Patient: sex M, age 70
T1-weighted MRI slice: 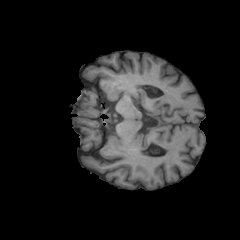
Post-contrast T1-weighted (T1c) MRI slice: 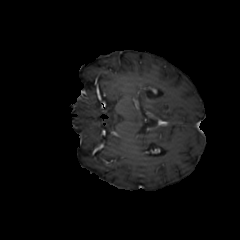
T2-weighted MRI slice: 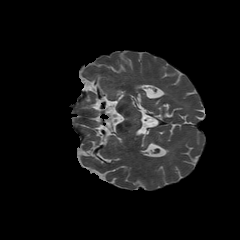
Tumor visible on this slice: no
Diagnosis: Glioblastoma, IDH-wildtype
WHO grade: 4